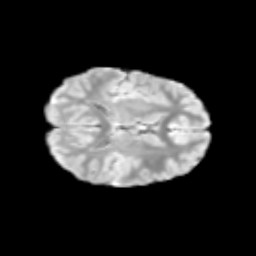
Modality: T2w
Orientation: axial
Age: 9
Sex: female
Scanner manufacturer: siemens
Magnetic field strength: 3 T
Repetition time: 3.8 s
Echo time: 0.07 s